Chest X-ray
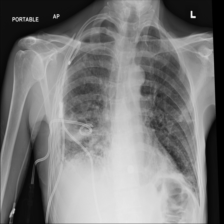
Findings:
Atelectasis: negative
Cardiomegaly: negative
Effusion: negative
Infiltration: negative
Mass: negative
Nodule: negative
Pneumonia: negative
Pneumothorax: positive
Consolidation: negative
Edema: negative
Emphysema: negative
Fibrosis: negative
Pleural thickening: positive
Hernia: negative